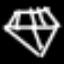
Label: diamond